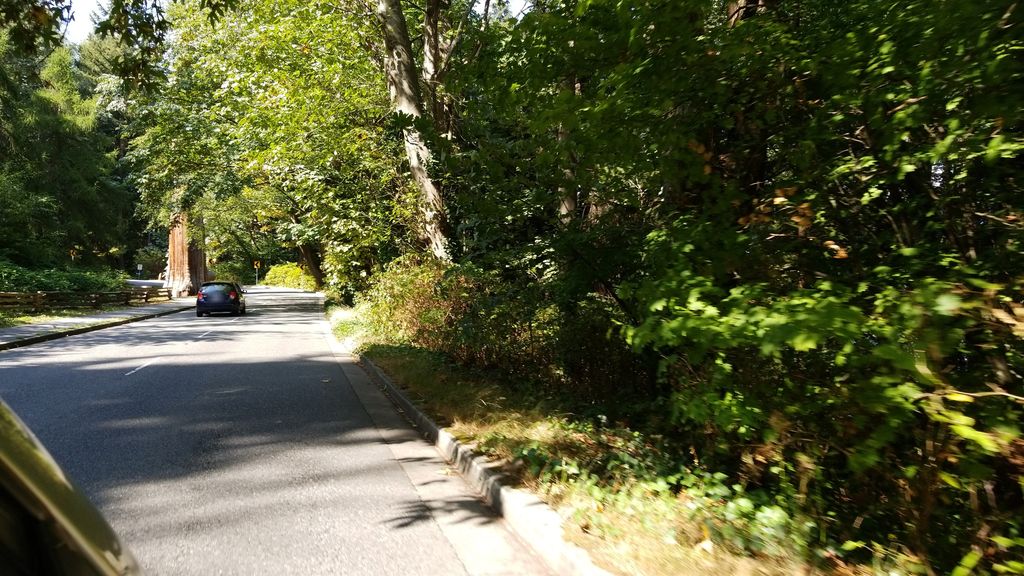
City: vancouver